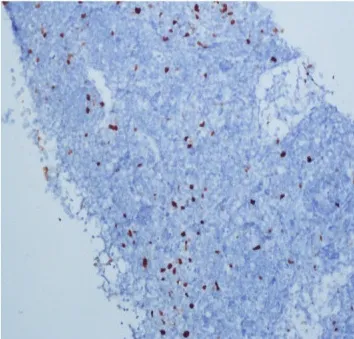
Histopathology and immunohistochemistry (IHC) of the lymph node of this patient. The Ki-67 proliferative index (20x) was low (C).
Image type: pathology (immunostaining)